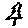
Label: tree